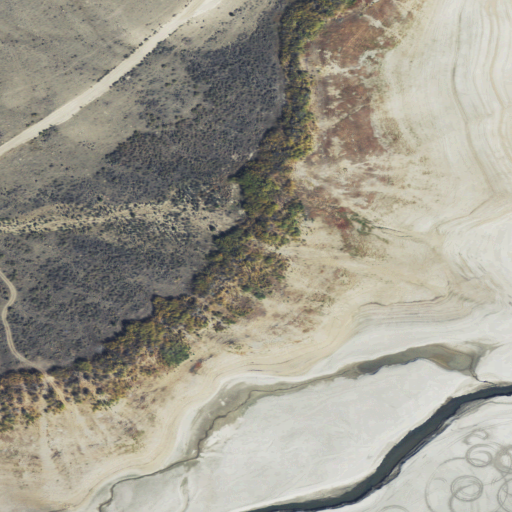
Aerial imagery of valley in Montana named Tucker Gulch containing open water, grassland, open development, shrub, herbaceous wetlands, and low intensity development